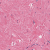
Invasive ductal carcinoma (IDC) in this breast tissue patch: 0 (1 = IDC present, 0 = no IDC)